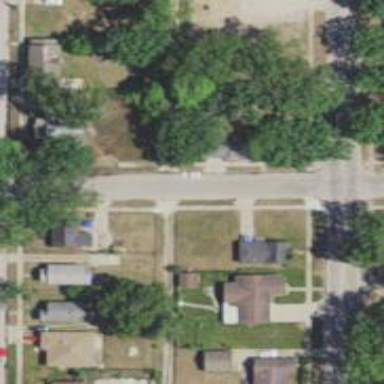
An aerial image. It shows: Alley classified as service road.